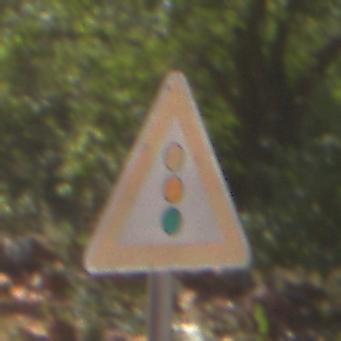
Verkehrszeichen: Lichtzeichenanlage
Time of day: MorningAfternoon
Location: Outdoor (Nature)
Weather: Clear
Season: Summer
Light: Natural